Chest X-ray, AP view. Patient: 57 years old, sex F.
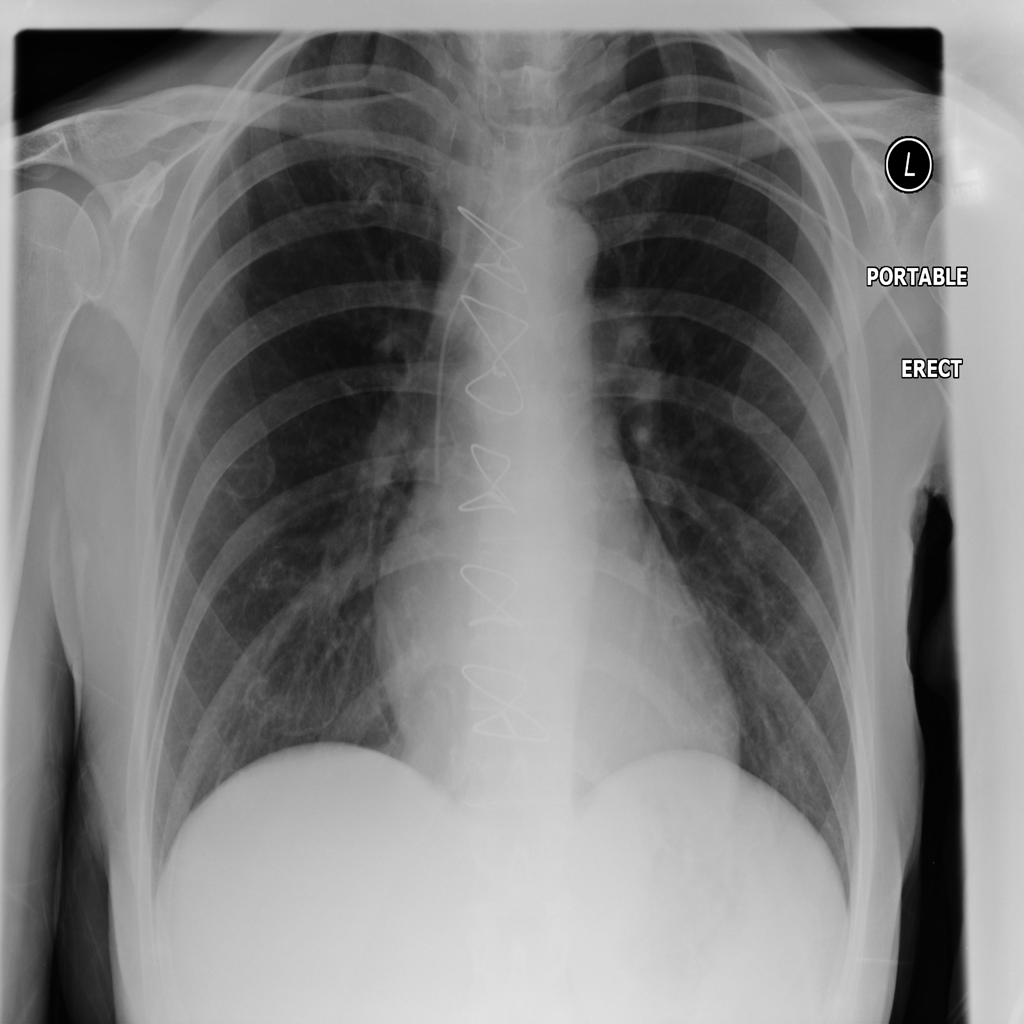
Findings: No Finding